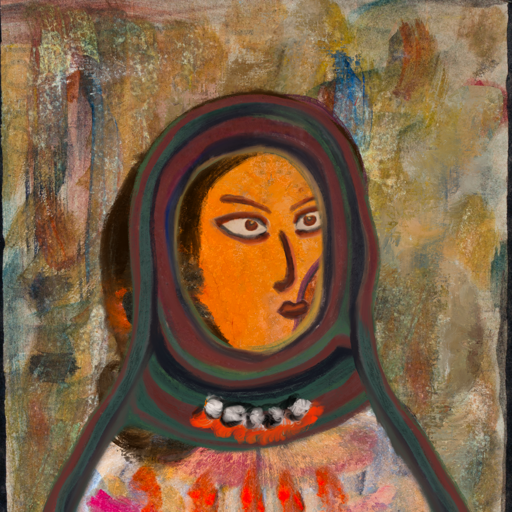
Background: Pipe, Head And Neck Side: Hypocrite_w_Hair, Face Side: Roy_Bahadur, Bust: Childish, Hair Side: Gypsy_Queen, Head Accessory: After_Raid_Scarf, Second Necklace: Blank, Necklace: An_Impression, Baby: Blank